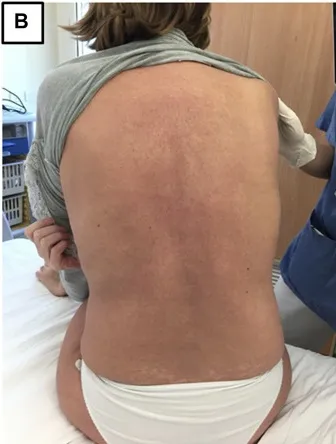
Cutaneous and mucosal involvement in Stevens-Johnson syndrome (day 45 of osimertinib). (B) Reduction in the diffuse erythema, with areas of flaking and depigmentation (day 60).
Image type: medical_photograph (skin_photograph)